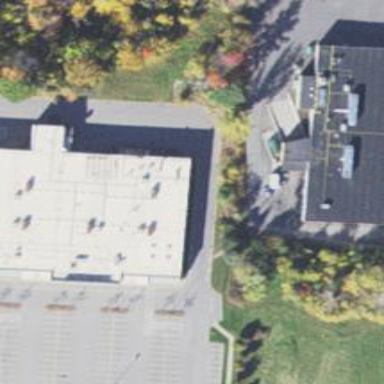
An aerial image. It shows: Retail building.